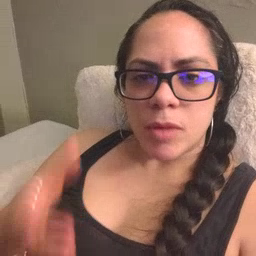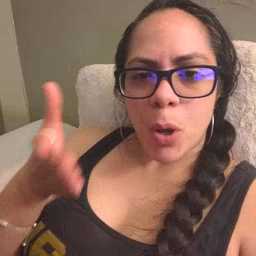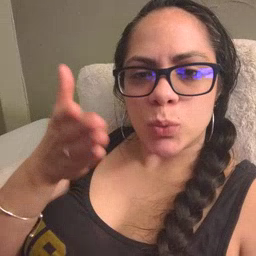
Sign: boat